Question: I am trying to login to the following page using Python selenium package to do few activities. I wrote the following, but every time I get "the Class is not found". I need to access the username and password to use 'send_keys()'. Any feedback on this is appreciated.
[Code]
'''
from selenium import webdriver
from selenium.webdriver.common.by import By
from selenium.webdriver.support.ui import WebDriverWait as wait
from selenium.webdriver.support import expected_conditions as EC
chrome_browser = webdriver.Chrome('C:/Users/vbabu/AppData/Local/chromedriver')
chrome_browser.maximize_window()
chrome_browser.get('https://myservices-dfsi.console.oraclecloud.com/mycloud/cloudportal/gettingStarted')
form = chrome_browser.find_element_by_id('idcs-signin-basic-signin-form-post-redirect-form')
print(form)
'''
[Error]
> selenium.common.exceptions.NoSuchElementException: Message: no such element: Unable to locate element: {"method":"css selector","selector":"[id="idcs-signin-basic-signin-form-post-redirect-form"]"}
[Expected Output]
I need to access the username and password tags.

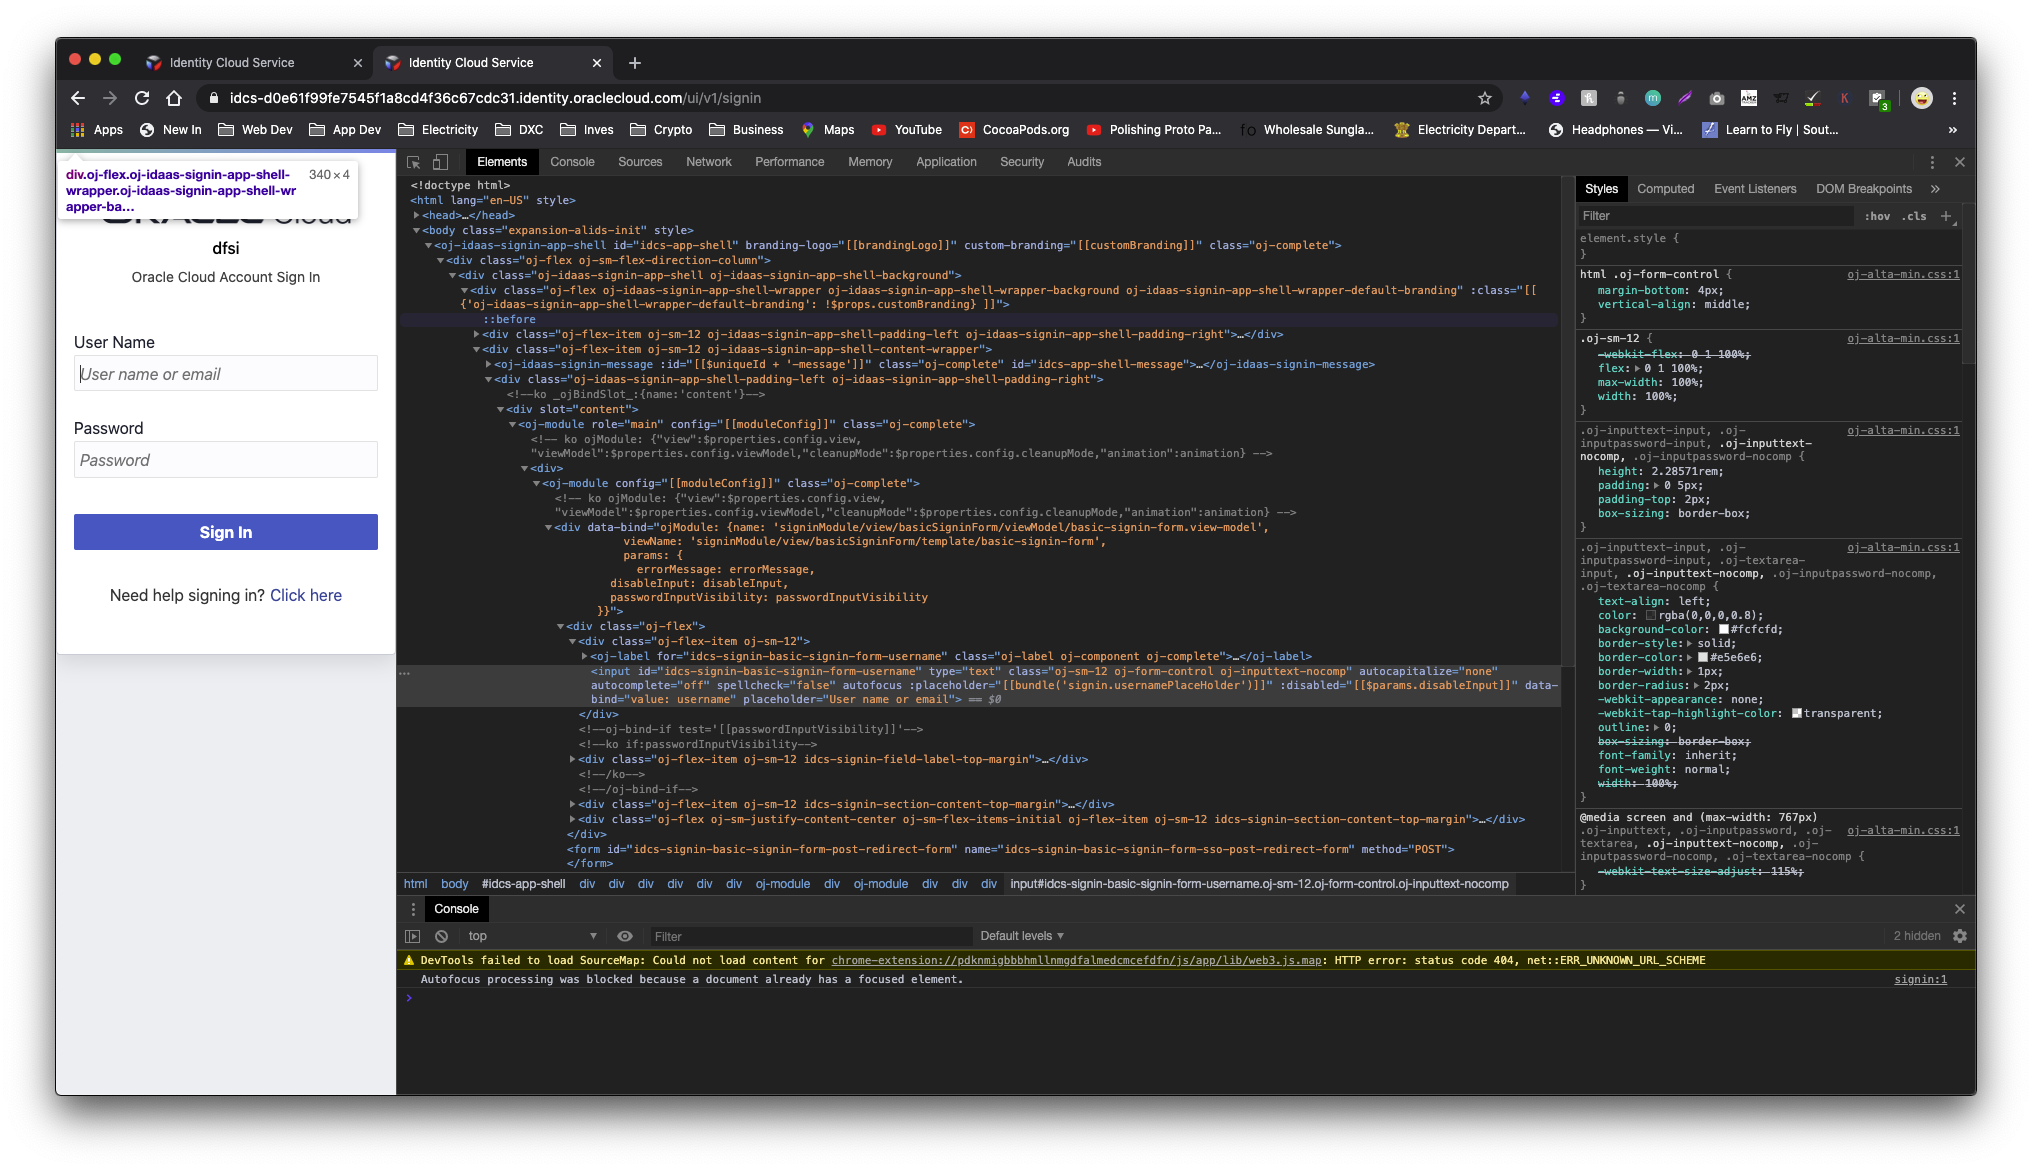
Answer: Try using explicit wait until element get available to perform actions
'''
username = WebDriverWait(driver, 20).until(EC.visibility_of_element_located((By.ID, "idcs-signin-basic-signin-form-username")))
username.send_keys("some_text")
'''
import below packages:
'''
from selenium.webdriver.common.by import By
from selenium.webdriver.support.ui import WebDriverWait
from selenium.webdriver.support import expected_conditions as EC
'''